Question: I want to get an infinite scrolling grid with extjs4 and a c# backend... i am setting the proxy api in my controller..
My Model:
'''
Ext.define('SCT.model.training.course.TrainingRequirementList', {
extend: 'Ext.data.Model',
idProperty: 'ID',
fields: [
{ name: 'ID', type: 'int', convert: null },
{ name: 'EmployeeName', type: 'string' },
{ name: 'Description', type: 'string' },
{ name: 'StatusText', type: 'string' },
{ name: 'Status', type: 'int' },
{ name: 'Priority', type: 'string' },
{ name: 'Date', type: 'string' },
{ name: 'Cost', type: 'string' },
{ name: 'CanApprove', type: 'bool' },
{ name: 'CanRequest', type: 'bool' },
{ name: 'ConfirmStatus', type: 'string' },
{ name: 'PlanId', type: 'int'}
]
});
'''
My Grid:
'''
{
xtype: 'gridpanel',
flex: 1,
padding: '0 10 10 10',
minHeight: 200,
verticalScroller: {
xtype: 'paginggridscroller'
},
store: {
model: 'SCT.model.training.course.TrainingRequirementList',
pageSize: 200,
autoLoad: true,
remoteSort: true,
sorters: {
property: 'Date',
direction: 'DESC'
},
proxy: {
type: 'direct',
extraParams: {
total: 50000
},
reader: {
type: 'json',
root: 'ID',
totalProperty: 'totalCount'
},
simpleSortMode: true
}
},
columns:
[{
text: Lang.Main.Employeee,
dataIndex: 'EmployeeName',
flex: 1,
filterable: true
},
{
text: Lang.Main.Course,
dataIndex: 'Description',
flex: 1,
filterable: true
},
{
text: Lang.Main.Status,
dataIndex: 'StatusText',
flex: 1,
filterable: true
},
{
text: Lang.Main.Priority,
dataIndex: 'Priority',
flex: 1
},
{
text: Lang.Main.Date,
dataIndex: 'Date',
flex: 1
},
{
text: Lang.Main.Cost,
dataIndex: 'Cost',
flex: 1,
filterable: true
},
{
text: Lang.Main.Actions,
flex: 1,
align: 'center',
xtype: 'actioncolumn',
width: 50,
items: [{
icon: 'Design/icons/cog_edit.png',
tooltip: Lang.Main.Open,
handler: function (grid, rowIndex, colIndex, item) {
this.onGridOpen(grid.getStore().getAt(rowIndex));
}
}]
}],
selModel: { mode: 'MULTI', selType: 'checkboxmodel' },
}
'''
setting proxy in controoler:
'''
view.grid.getStore().setProxy({
type: 'direct',
model: 'SCT.model.training.course.TrainingRequirementList',
api: { read: SCT.Service.Training.Plan.GetFilteredRequirements },
extraParams: { total: 50000 },
reader: {
type: 'json',
root: 'ID',
totalProperty: 'totalCount'
},
simpleSortMode: true
});
'''
additional information about my view:
'''
Ext.define('SCT.view.training.course.TrainingRequirements',
{
extend: 'Ext.panel.Panel',
require: [ 'Ext.grid.PagingScroller', 'Ext.ux.grid.FiltersFeature'],
'''
My grid is still loading all data at once (about 8000 rows...) ...
i've searched for solutions and worked through tutorials.. i still dont get it.
please help me out... i dont get it at all...
UPDATE
this is my srv request:

and the response got 3MB (about 8k datasets... ) ..??
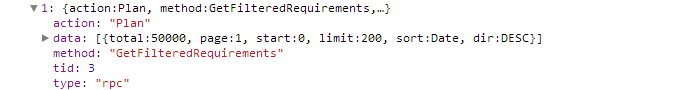
Answer: Your request dump shows that Ext effectively sends the 'limit' param, so that's your server that is not handling it...
Just a piece of advice, but you should consider upgrading to last version of Ext, since buffered <URL>, and that will avoid you having to rework it if you eventually upgrade.